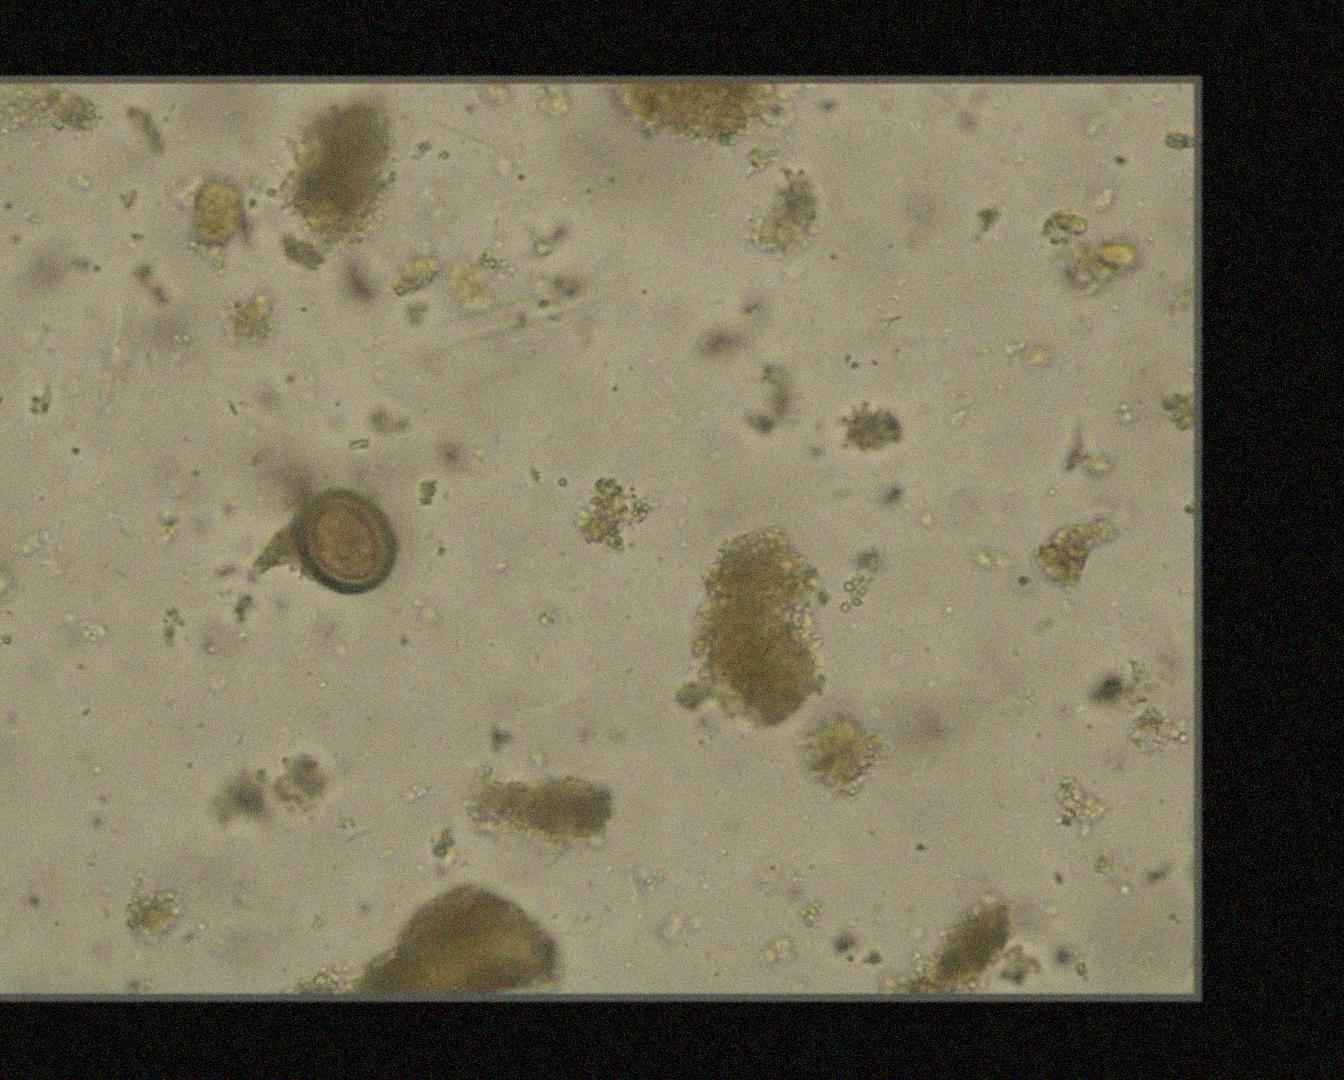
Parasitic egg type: Taenia spp. egg